Question: ### The setup
Consider the given scratch program that uses <URL>, a managed wrapper for Direct* libraries, to render a bitmap and save it as a PNG:
'''
namespace ConsoleApplication5
{
using System;
using System.Diagnostics;
using System.IO;
using SharpDX;
using SharpDX.Direct2D1;
using SharpDX.DirectWrite;
using SharpDX.DXGI;
using SharpDX.IO;
using SharpDX.WIC;
using AlphaMode = SharpDX.Direct2D1.AlphaMode;
using Bitmap = SharpDX.WIC.Bitmap;
using D2DPixelFormat = SharpDX.Direct2D1.PixelFormat;
using WicPixelFormat = SharpDX.WIC.PixelFormat;
class Program
{
static void Main(string[] args)
{
var width = 400;
var height = 100;
var pixelFormat = WicPixelFormat.Format32bppBGR;
var wicFactory = new ImagingFactory();
var dddFactory = new SharpDX.Direct2D1.Factory();
var dwFactory = new SharpDX.DirectWrite.Factory();
var wicBitmap = new Bitmap(
wicFactory,
width,
height,
pixelFormat,
BitmapCreateCacheOption.CacheOnLoad);
var renderTargetProperties = new RenderTargetProperties(
RenderTargetType.Default,
new D2DPixelFormat(Format.Unknown, AlphaMode.Unknown),
0,
0,
RenderTargetUsage.None,
FeatureLevel.Level_DEFAULT);
var renderTarget = new WicRenderTarget(
dddFactory,
wicBitmap,
renderTargetProperties)
{
TextAntialiasMode = TextAntialiasMode.Cleartype
};
renderTarget.BeginDraw();
var textFormat = new TextFormat(dwFactory, "Consolas", 48)
{
TextAlignment = TextAlignment.Center,
ParagraphAlignment = ParagraphAlignment.Center
};
var textBrush = new SolidColorBrush(
renderTarget,
Colors.Blue);
renderTarget.Clear(Colors.White);
renderTarget.DrawText(
"Hi, mom!",
textFormat,
new RectangleF(0, 0, width, height),
textBrush);
renderTarget.EndDraw();
var stream = new WICStream(
wicFactory,
"test.png",
NativeFileAccess.Write);
var encoder = new PngBitmapEncoder(wicFactory);
encoder.Initialize(stream);
var frameEncoder = new BitmapFrameEncode(encoder);
frameEncoder.Initialize();
frameEncoder.SetSize(width, height);
frameEncoder.PixelFormat = WicPixelFormat.FormatDontCare;
frameEncoder.WriteSource(wicBitmap);
frameEncoder.Commit();
encoder.Commit();
frameEncoder.Dispose();
encoder.Dispose();
stream.Dispose();
Process.Start(Path.GetFullPath(Path.Combine(Environment.CurrentDirectory, "test.png")));
}
}
}
'''
Running this program gives you a "test.png" file in the program's working directory with the following beautiful image:

### The question
Awesome, I've just rendered an image using Direct2D instead of GDI+, <URL> in the context of an ASP.NET application. Plus, Direct2D is the new hotness.
Let's say that I wanted to write a function that rendered such an image and returned the PNG as a <URL> or a 'byte[]' array, performing the entire rendering and encoding operation in memory instead of writing to the file system. This is for a responding to a Web request; makes sense just to stream it out straight to the browser without going through the file system.
In GDI+, I could do this with a <URL> pretty easily, but I can't figure out how to use 'DataStream' in SharpDX to my advantage without knowing the size of the buffer:
'''
var bufferSize = 1024 * 3; // how do I know?
var buffer = new DataStream(
bufferSize,
true,
true);
var stream = new WICStream(
wicFactory,
buffer);
'''
- <URL>'IntPtr''DataStream'- 'DataStream'- -
Thanks for any help!
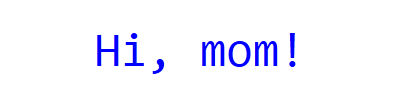
Answer: The author of the library <URL>.
I'll leave the question around as I think the code provides a useful Direct2D sample for people.